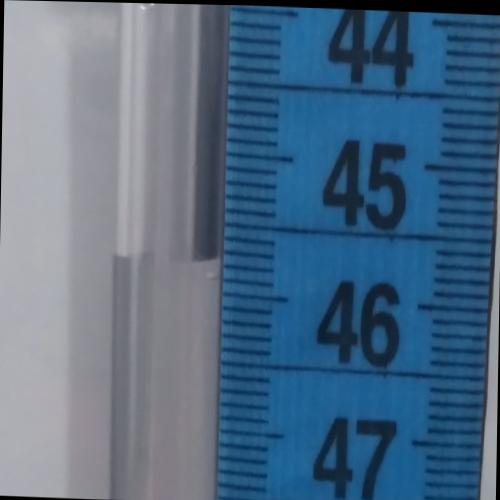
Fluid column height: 45.8 cm